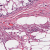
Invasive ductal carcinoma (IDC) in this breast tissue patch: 0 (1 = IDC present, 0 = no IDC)